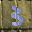
Label: 3